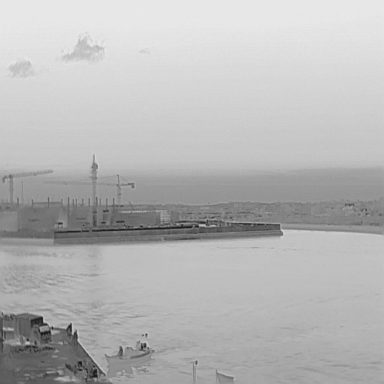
There is a bulk_carrier in the infrared image.